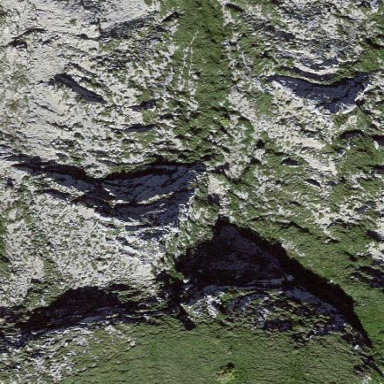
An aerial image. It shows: Landscape dominated by bare rock.